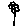
Label: flower